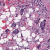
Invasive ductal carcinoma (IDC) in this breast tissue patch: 1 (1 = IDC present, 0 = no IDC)